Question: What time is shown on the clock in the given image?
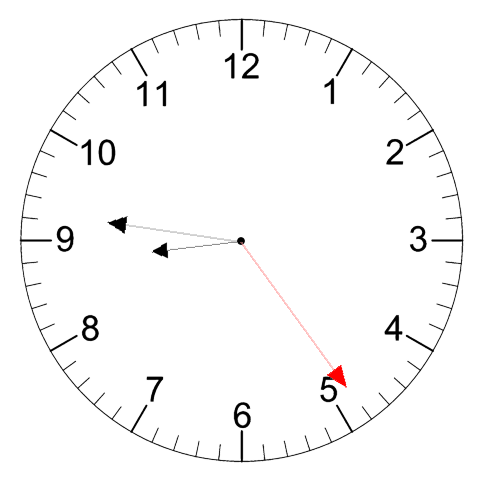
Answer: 08:46:24